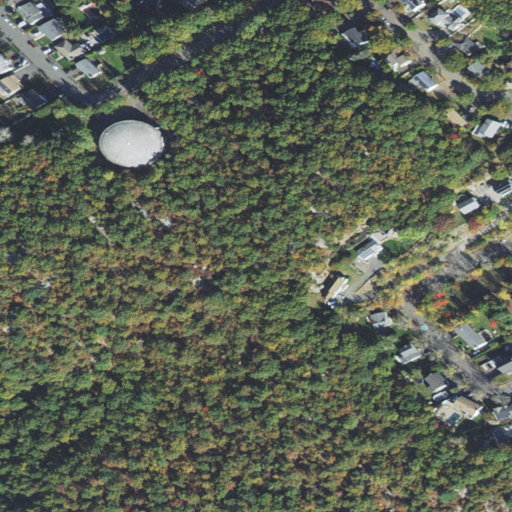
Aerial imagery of mountain in Massachusetts named Mount Hermon containing deciduous forest, medium intensity development, low intensity development, open development, mixed forest, and high intensity development